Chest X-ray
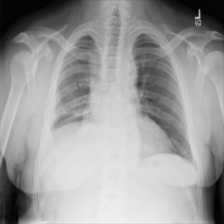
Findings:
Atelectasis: negative
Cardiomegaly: negative
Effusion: negative
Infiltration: negative
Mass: negative
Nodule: negative
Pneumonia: negative
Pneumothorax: negative
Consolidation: negative
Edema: negative
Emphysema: negative
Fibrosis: negative
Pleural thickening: negative
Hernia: negative